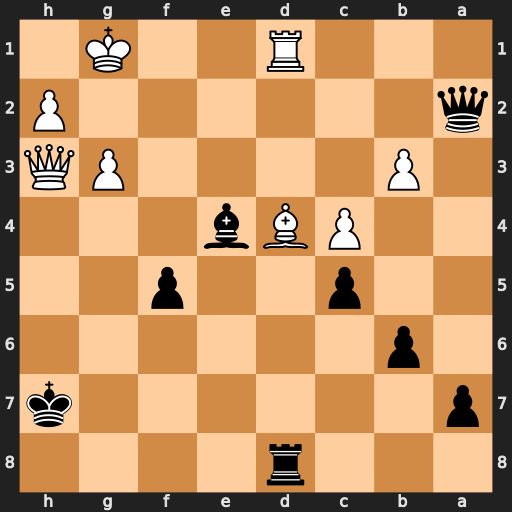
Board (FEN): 3r4/p6k/1p6/2p2p2/2PBb3/1P4PQ/q6P/3R2K1
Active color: b
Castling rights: -
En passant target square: -
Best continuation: Kg6 g4 Rxd4